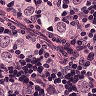
Metastatic tissue present: yes